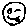
Label: smiley face